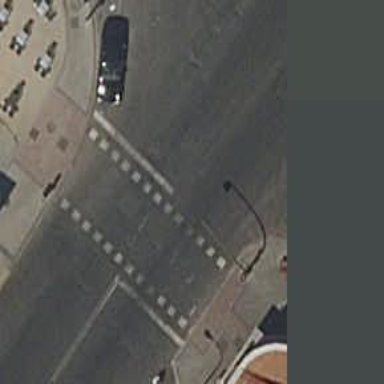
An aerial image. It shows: Zebra crossing on the road.